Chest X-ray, AP view. Patient: 38 years old, sex F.
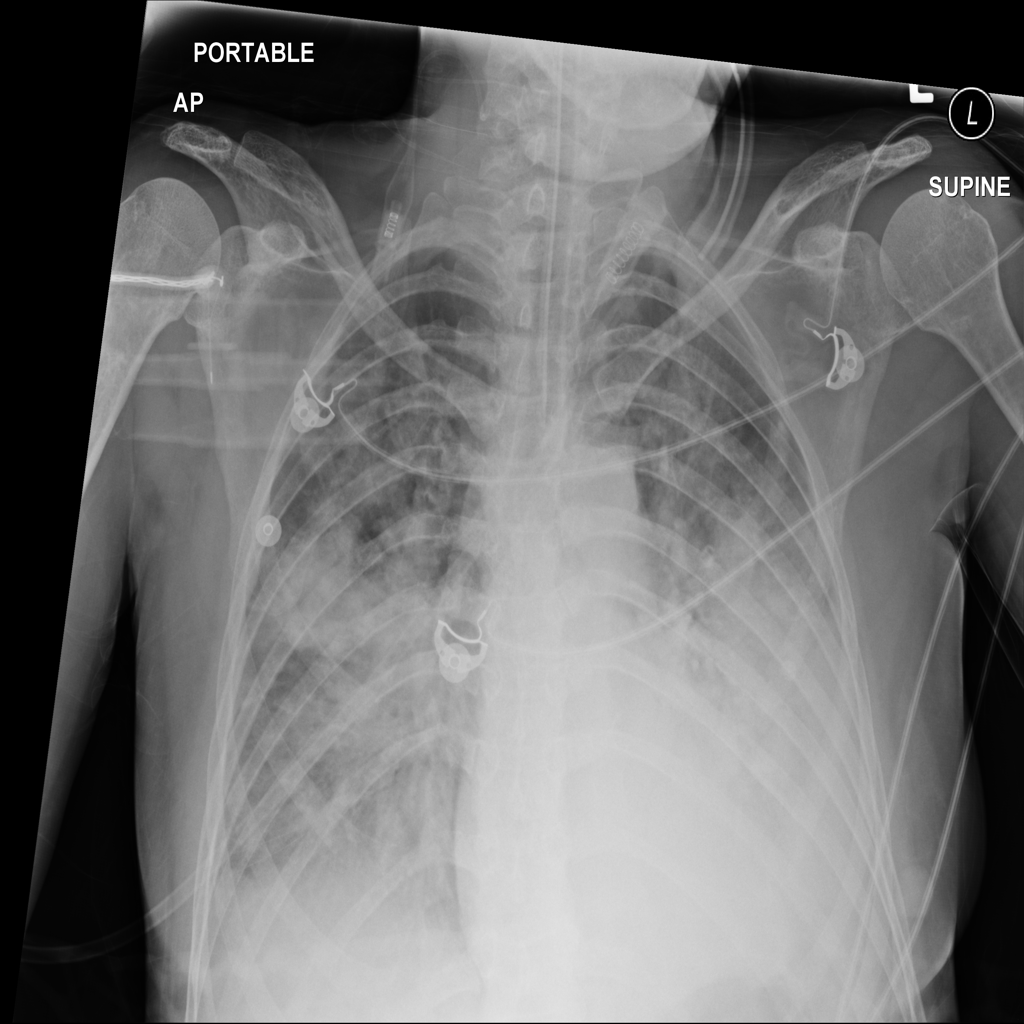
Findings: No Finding